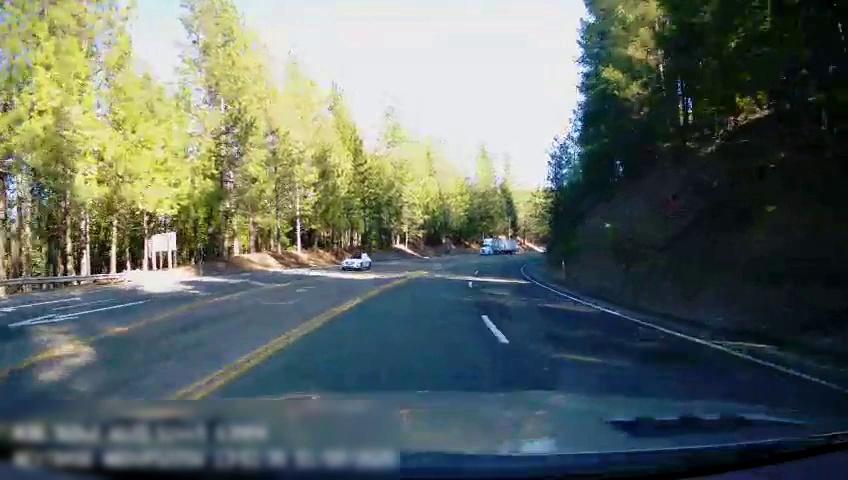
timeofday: Day
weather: Sunny
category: Drivable Space
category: Vehicles | Car
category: Vehicles | Truck
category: Lanes | Alternate Lane
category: Lanes | Alternate Lane
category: Lanes | Current Lane
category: Lanes | Alternate Lane
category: Lanes | Opposite Lane
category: Lanes | Opposite Lane